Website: apple
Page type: payment
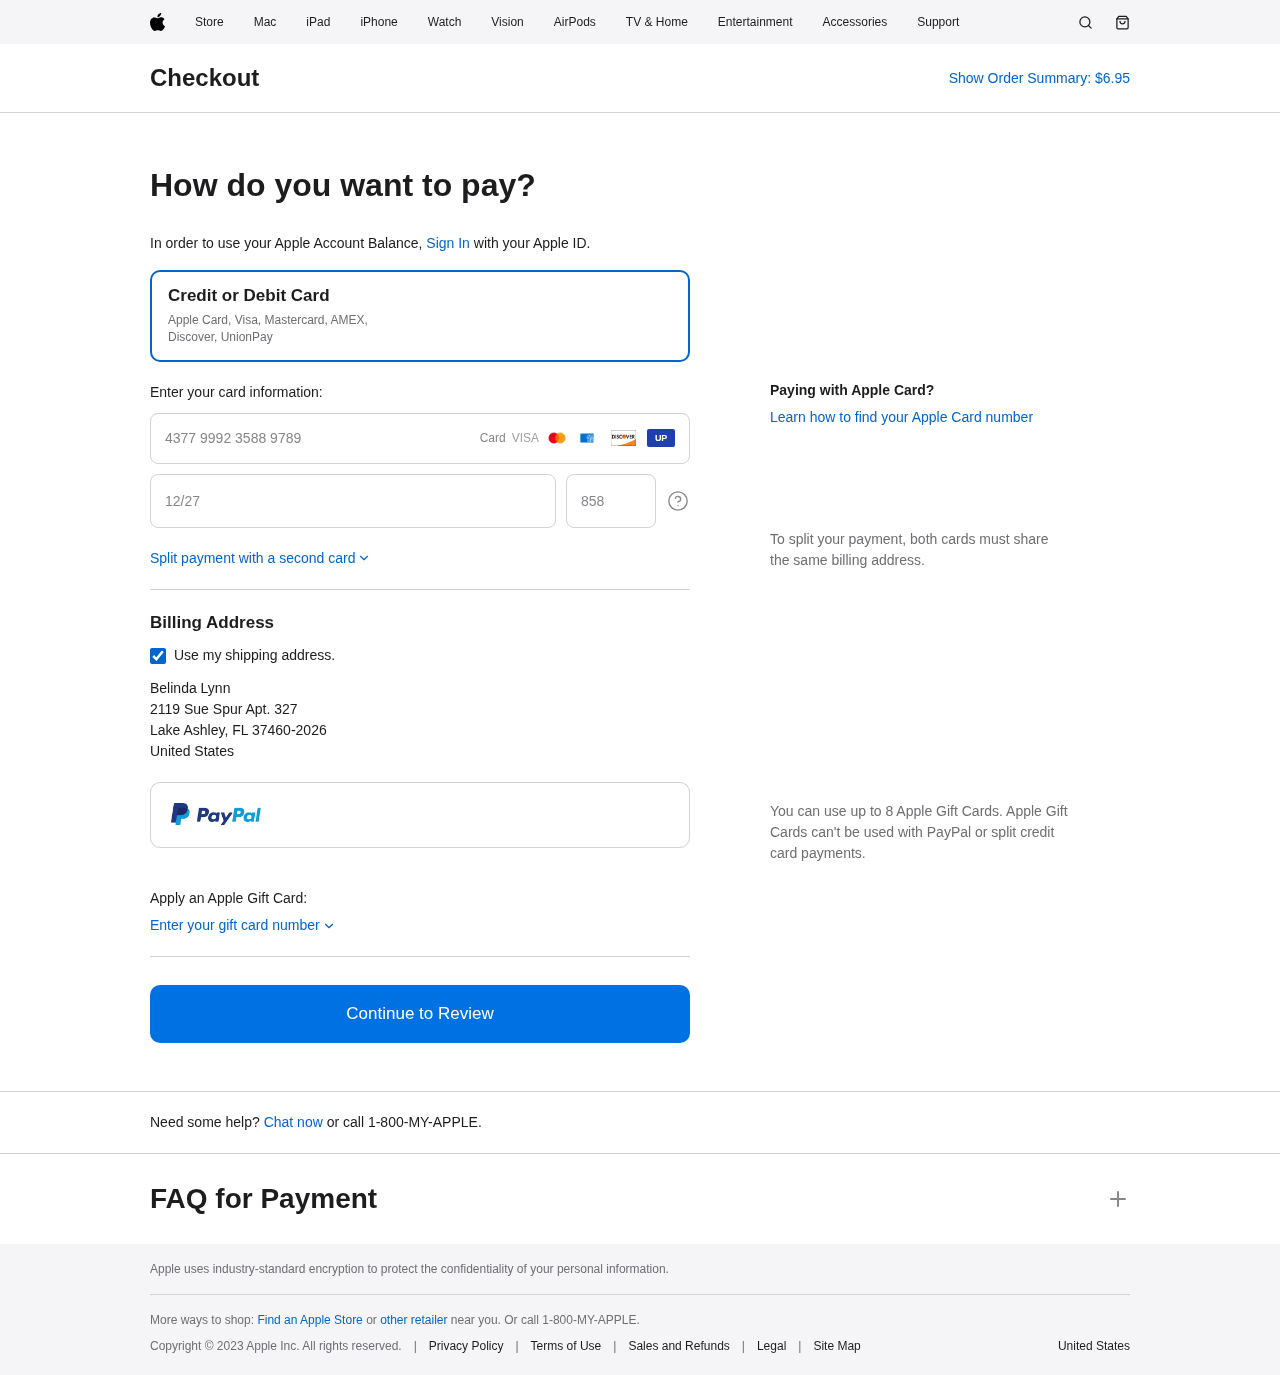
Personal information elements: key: PII_CARD_CVV
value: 858
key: PII_CARD_EXPIRY
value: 12/27
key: PII_CARD_NUMBER
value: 4377 9992 3588 9789
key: PII_COUNTRY
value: United States
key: PII_FULLNAME
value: Belinda Lynn
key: PII_STREET
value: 2119 Sue Spur Apt. 327
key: PII_CITY_STATE_ZIP
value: Lake Ashley, FL 37460-2026
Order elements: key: ORDER_TOTAL
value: $6.95